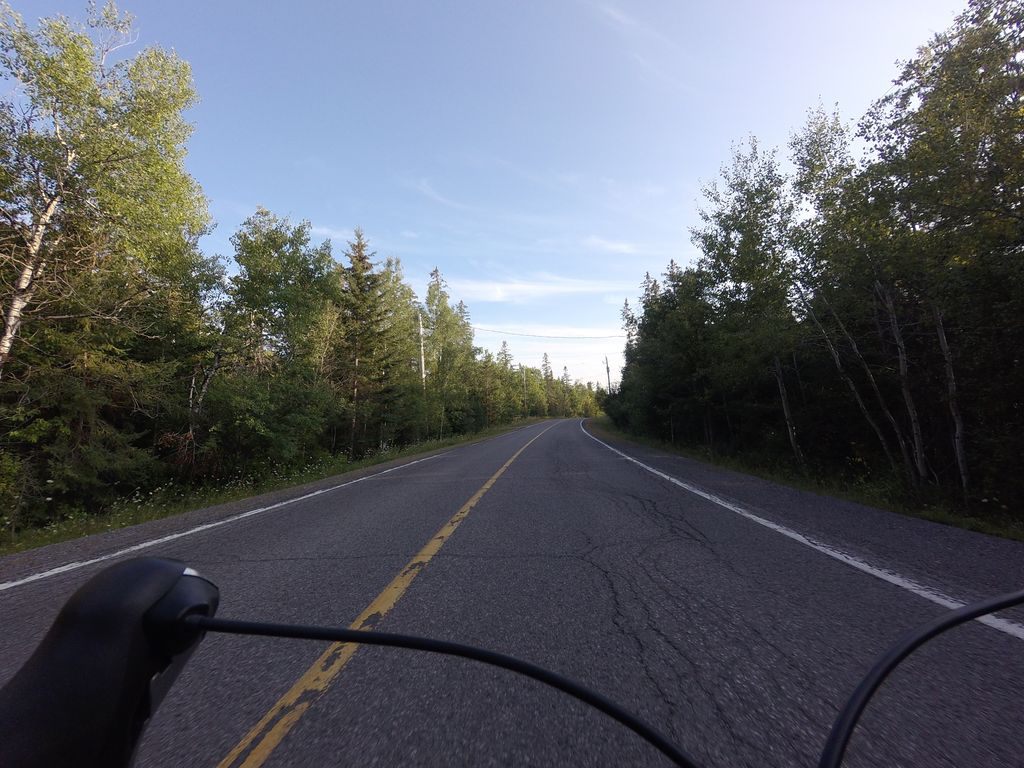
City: ottawa-gatineau